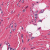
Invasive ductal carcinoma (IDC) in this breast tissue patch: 0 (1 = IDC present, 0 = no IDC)